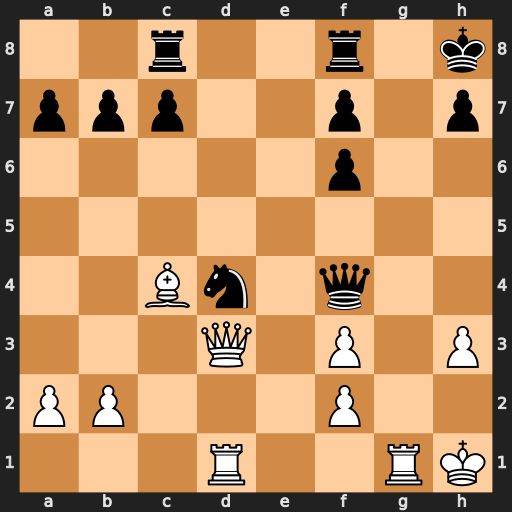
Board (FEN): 2r2r1k/ppp2p1p/5p2/8/2Bn1q2/3Q1P1P/PP3P2/3R2RK
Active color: w
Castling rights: -
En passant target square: -
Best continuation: Qxd4 Qxd4 Rxd4